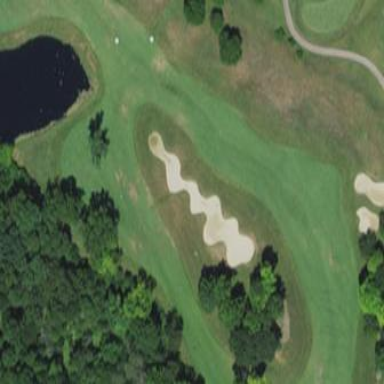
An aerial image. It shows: Golf bunker filled with sandy terrain.